Question: I'd like to add documentation to my custom Components. This documentation should be visible in the editor.
It seems already available for standard library components :

However, it doesn't work for my code:
'''
using UnityEngine;
using System.Collections;
public class MainPlayer : MonoBehaviour {
// I would like to see this comment in the editor too!
public string myName;
// Use this for initialization
void Start () {
Debug.Log("I am alive and my name is " + myName);
}
// Update is called once per frame
void Update () {
}
}
'''
How can I do that?
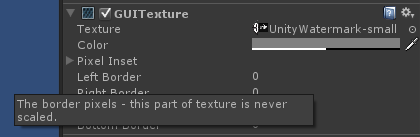
Answer: All you need to do is decorate the field with 'Tooltip' attribute.
:
'''
[Tooltip("These are not droids you are looking for...")]
public string myName;
'''
Also, if I were you, I'd go '[Header()]' attribute way as it will always show a bolded header above field in Inspector instead of only showing information on hover.
<URL>
I'm afraid there is no direct link to the whole section, so you need to navigate in nav on the left to section called which should be active from start.